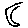
Label: moon